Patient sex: M
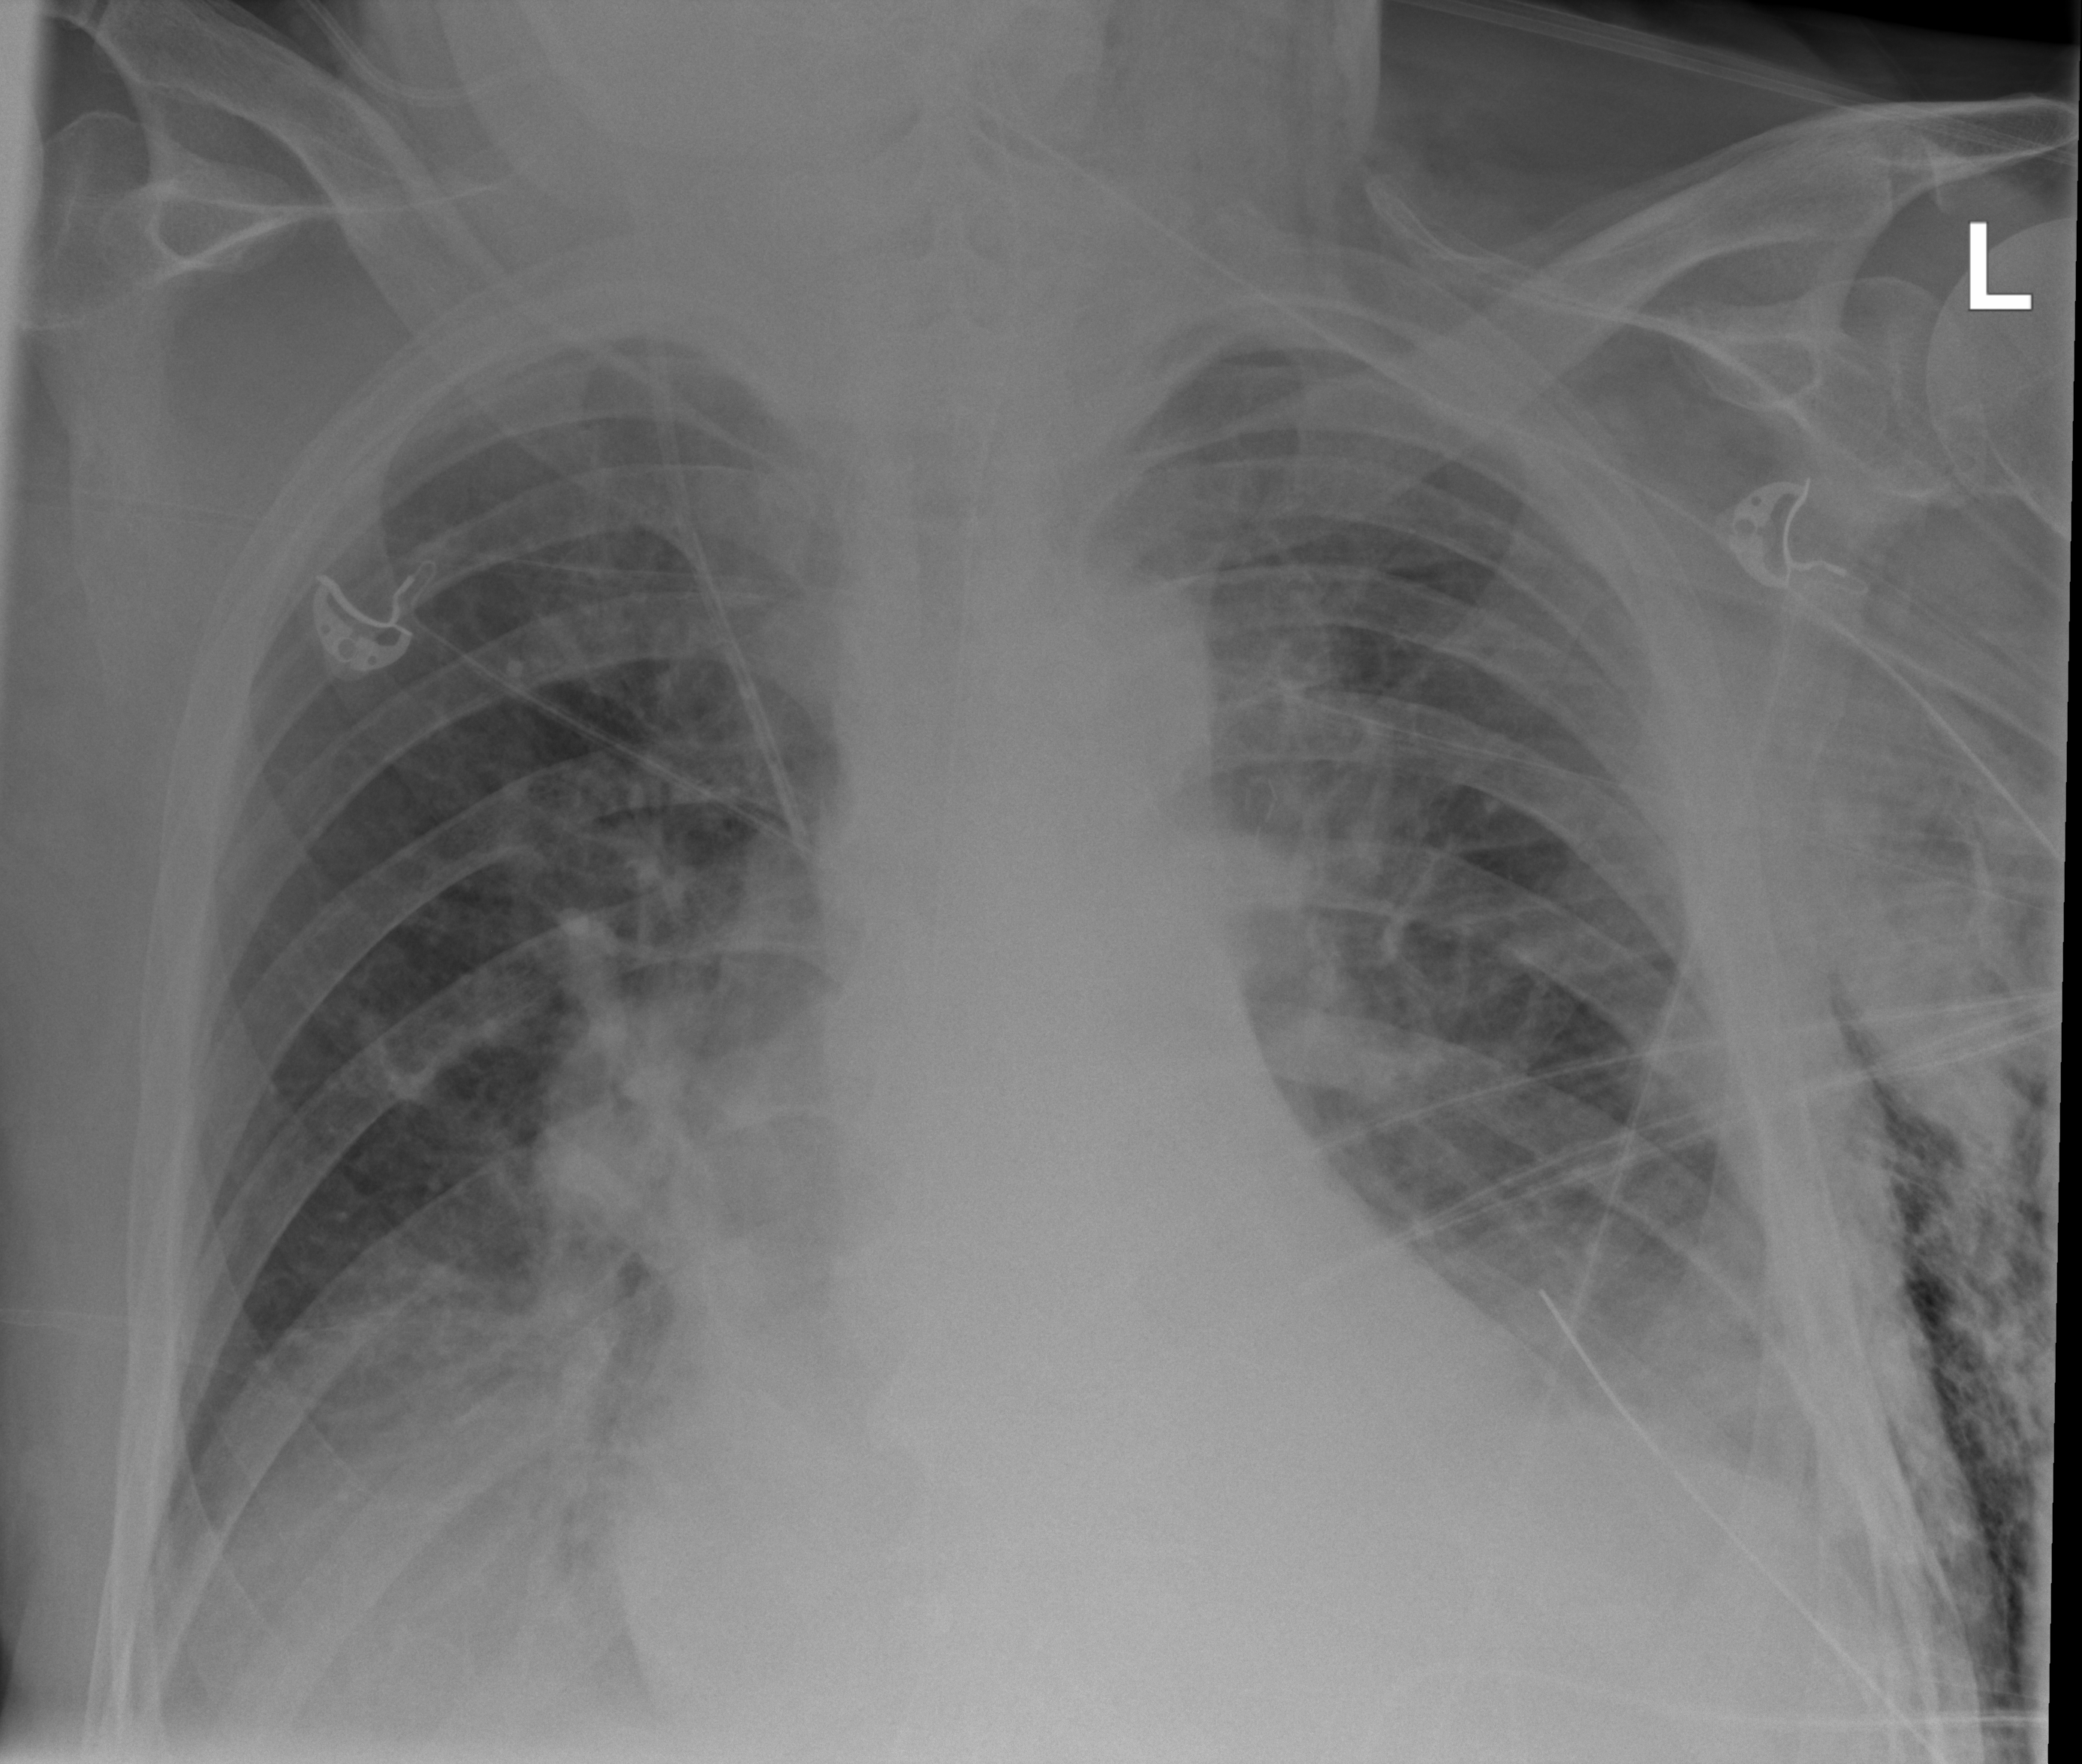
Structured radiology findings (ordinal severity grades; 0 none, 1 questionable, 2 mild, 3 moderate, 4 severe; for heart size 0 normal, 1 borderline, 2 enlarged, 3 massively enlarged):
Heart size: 2
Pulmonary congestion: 2
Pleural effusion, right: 1
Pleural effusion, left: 2
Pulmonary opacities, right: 0
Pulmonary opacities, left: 0
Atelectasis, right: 2
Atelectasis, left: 2